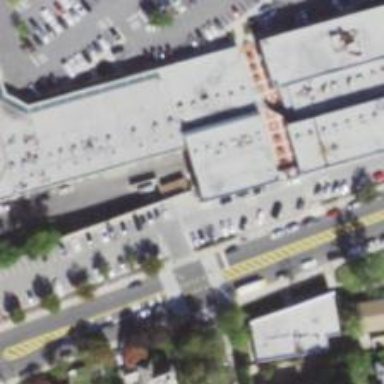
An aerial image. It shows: Post office.